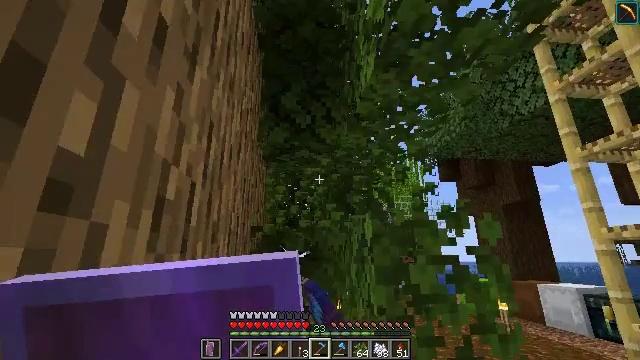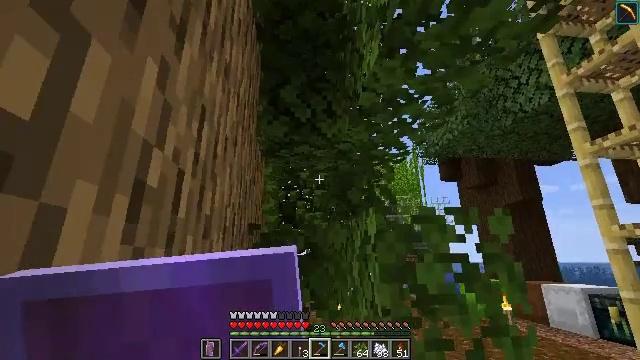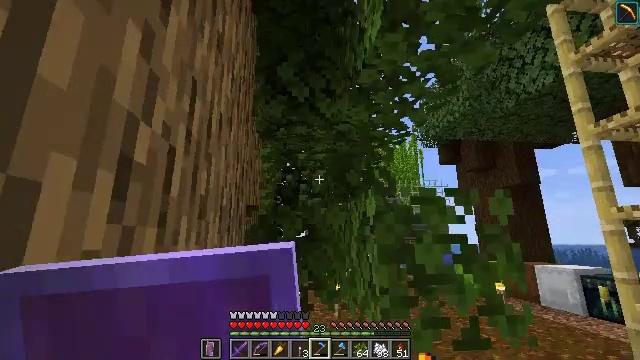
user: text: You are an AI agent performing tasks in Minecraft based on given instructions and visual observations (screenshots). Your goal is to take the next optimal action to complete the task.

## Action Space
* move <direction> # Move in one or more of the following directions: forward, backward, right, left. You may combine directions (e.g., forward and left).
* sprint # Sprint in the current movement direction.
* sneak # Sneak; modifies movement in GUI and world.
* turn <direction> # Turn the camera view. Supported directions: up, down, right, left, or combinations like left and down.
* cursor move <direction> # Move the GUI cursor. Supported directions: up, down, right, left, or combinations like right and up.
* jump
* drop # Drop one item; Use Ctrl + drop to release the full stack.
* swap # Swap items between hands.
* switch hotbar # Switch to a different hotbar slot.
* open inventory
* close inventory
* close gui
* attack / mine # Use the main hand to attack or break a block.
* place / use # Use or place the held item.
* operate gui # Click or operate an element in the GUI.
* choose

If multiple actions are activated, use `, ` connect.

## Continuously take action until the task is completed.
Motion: motion action
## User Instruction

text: Break oak leaves from the trees.
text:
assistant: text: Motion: attack / mine
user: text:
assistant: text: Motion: turn down, attack / mine
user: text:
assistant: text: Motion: attack / mine